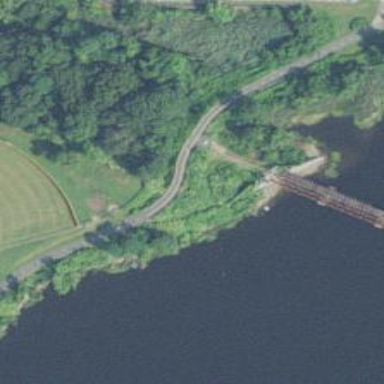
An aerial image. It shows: Abandoned railway.